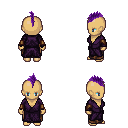
a pixel art fantasy rpg character, female body template, human, tanned skin, purple robe, robe skirt, purple mohawk hairstyle, cloth bracers, four views (front, back, left, right), 2x2 character sprite sheet, small pixel art, hard edges, no anti-aliasing